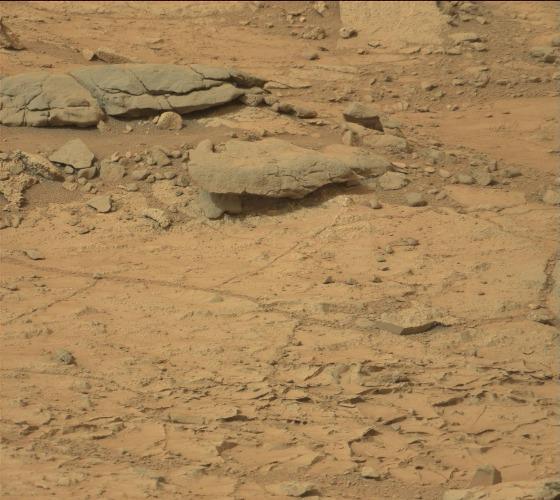
Terrain classes present: Bedrock, Gravel / Sand / Soil, Rock, Shadow